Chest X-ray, PA view. Patient: 17 years old, sex F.
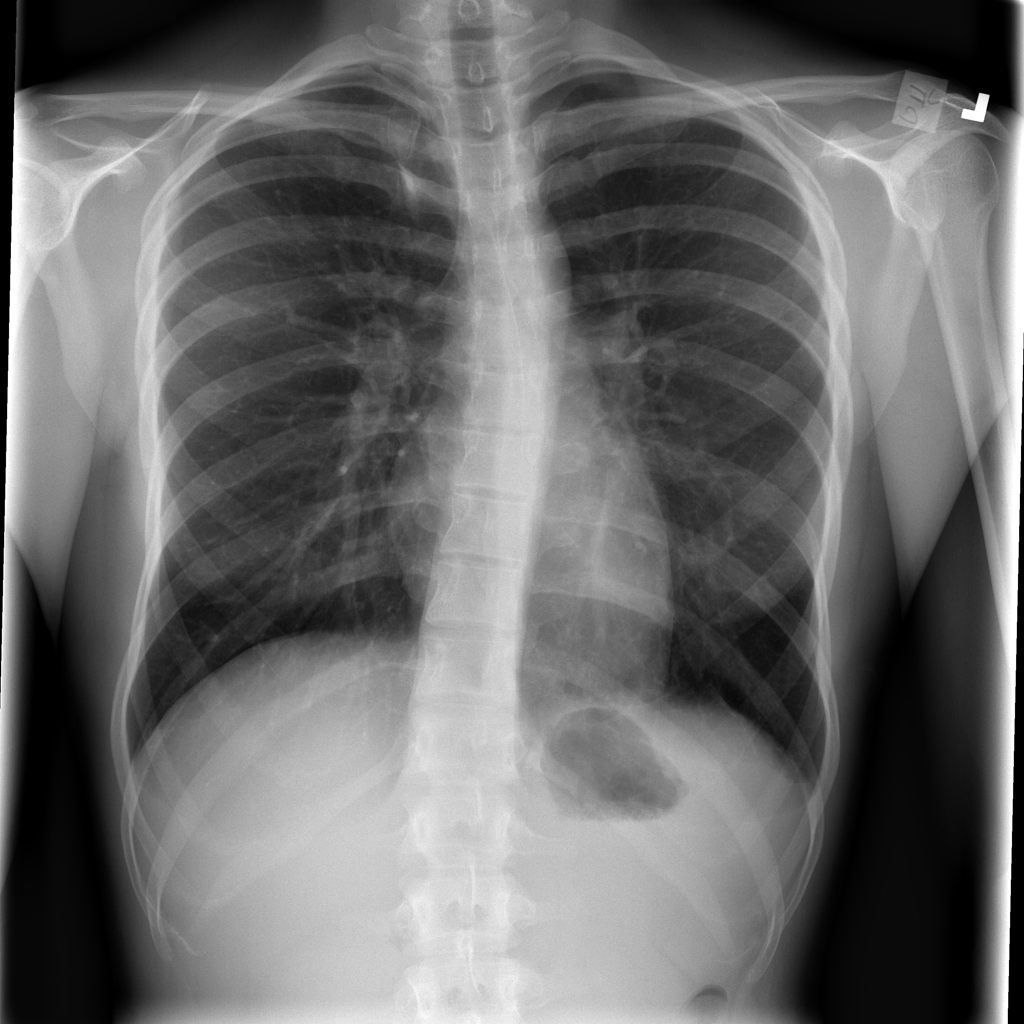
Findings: No Finding